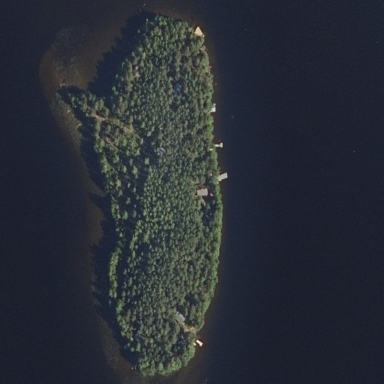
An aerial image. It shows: Islet.